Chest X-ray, AP view. Patient: 54 years old, sex F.
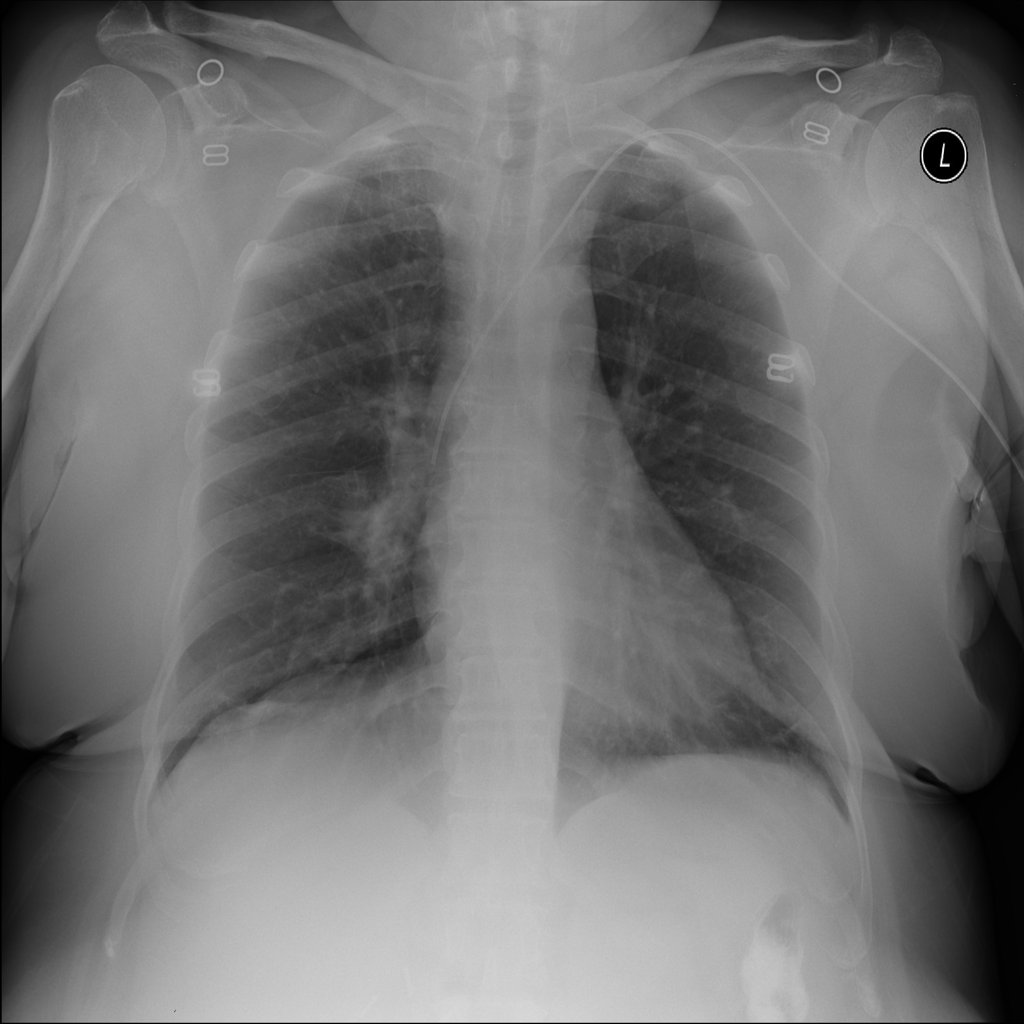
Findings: Infiltration, Mass